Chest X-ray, PA view. Patient: 56 years old, sex F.
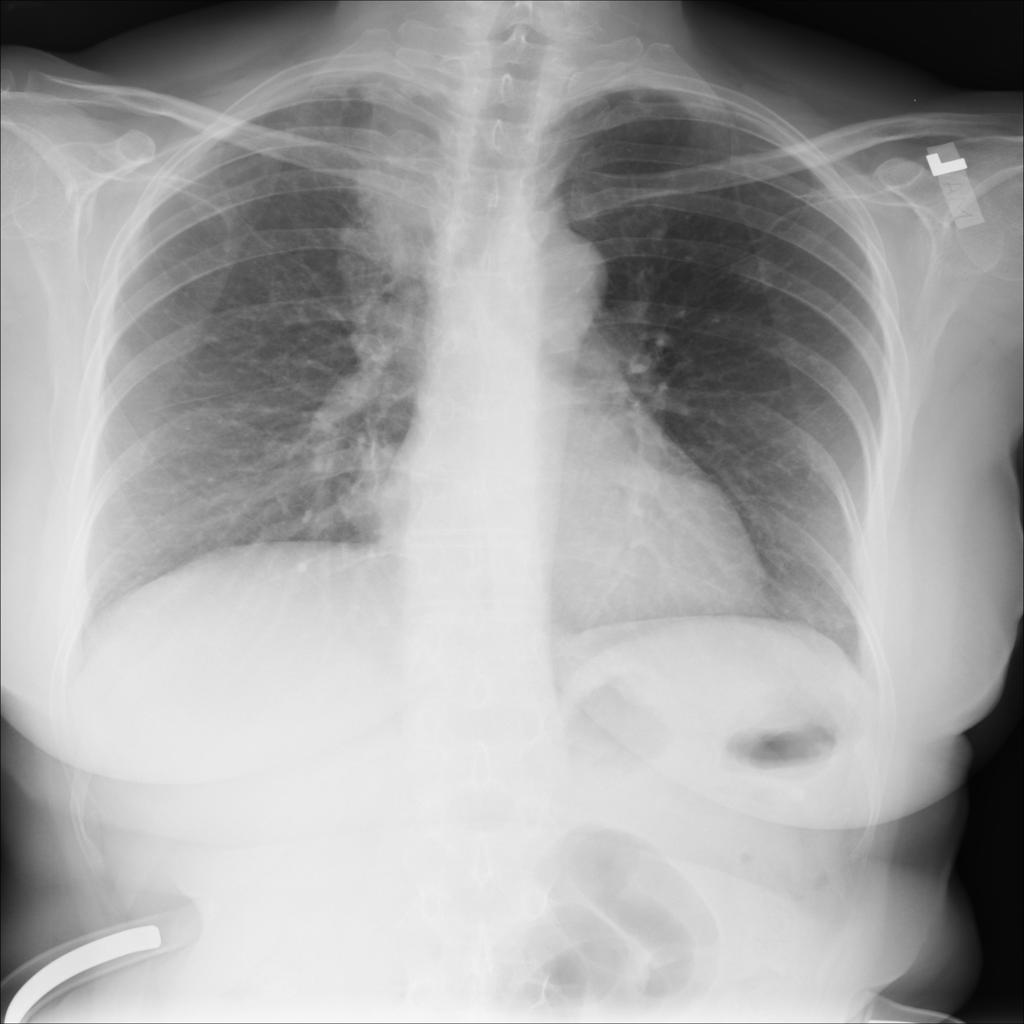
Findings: Mass, Pleural_Thickening